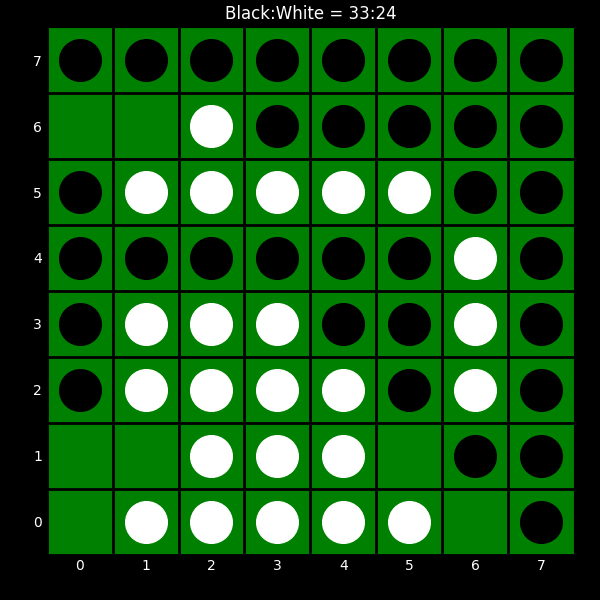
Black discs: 33
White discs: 24